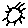
Label: sun